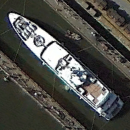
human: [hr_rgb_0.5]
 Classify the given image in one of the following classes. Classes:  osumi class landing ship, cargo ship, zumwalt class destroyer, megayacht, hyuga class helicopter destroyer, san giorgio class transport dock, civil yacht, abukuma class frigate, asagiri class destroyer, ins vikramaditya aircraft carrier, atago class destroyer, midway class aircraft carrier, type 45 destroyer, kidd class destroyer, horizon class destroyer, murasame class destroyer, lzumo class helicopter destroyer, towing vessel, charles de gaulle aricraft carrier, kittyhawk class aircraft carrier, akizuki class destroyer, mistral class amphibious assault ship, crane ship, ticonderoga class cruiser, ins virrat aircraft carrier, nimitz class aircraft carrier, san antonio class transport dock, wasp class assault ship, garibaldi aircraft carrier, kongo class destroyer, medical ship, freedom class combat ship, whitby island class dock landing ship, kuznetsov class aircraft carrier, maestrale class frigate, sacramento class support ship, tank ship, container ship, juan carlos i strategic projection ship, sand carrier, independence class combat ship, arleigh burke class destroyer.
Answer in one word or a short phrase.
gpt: Megayacht